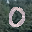
Label: 0